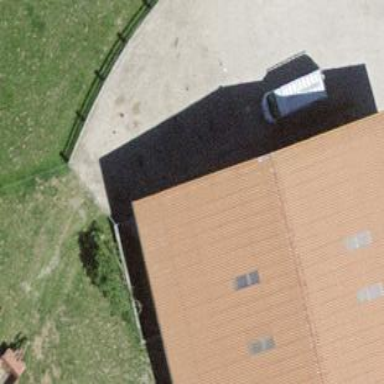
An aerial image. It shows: Rural barn.